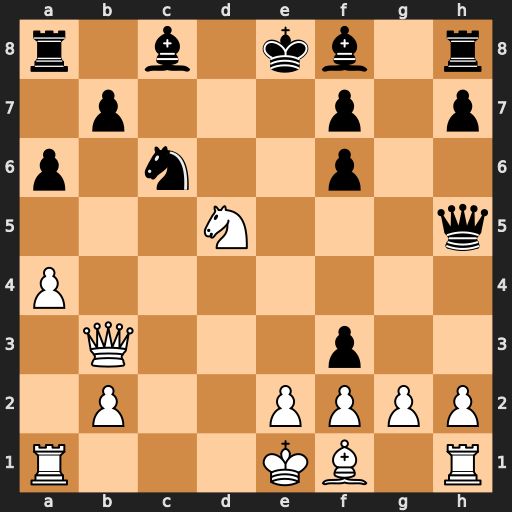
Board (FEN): r1b1kb1r/1p3p1p/p1n2p2/3N3q/P7/1Q3p2/1P2PPPP/R3KB1R
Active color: w
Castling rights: KQkq
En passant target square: -
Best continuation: Nxf6+ Ke7 Nxh5